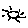
Label: sun